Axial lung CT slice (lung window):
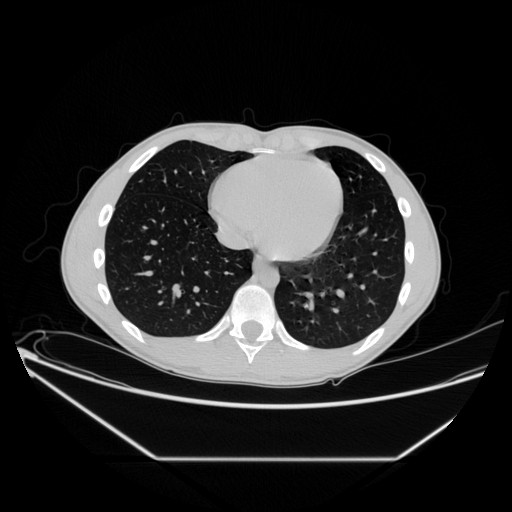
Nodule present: no